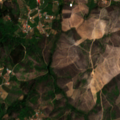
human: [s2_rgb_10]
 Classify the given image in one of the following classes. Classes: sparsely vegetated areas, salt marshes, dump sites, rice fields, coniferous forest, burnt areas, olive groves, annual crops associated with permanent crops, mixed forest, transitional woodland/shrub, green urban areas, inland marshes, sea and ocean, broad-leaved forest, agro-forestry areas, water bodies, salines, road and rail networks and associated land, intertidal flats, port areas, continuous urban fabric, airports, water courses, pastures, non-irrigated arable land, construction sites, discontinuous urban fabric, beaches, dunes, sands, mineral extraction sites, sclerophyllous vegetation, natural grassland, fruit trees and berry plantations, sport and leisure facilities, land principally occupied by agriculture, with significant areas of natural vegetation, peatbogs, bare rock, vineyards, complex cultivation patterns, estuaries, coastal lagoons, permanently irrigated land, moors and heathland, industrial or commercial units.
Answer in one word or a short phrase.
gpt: complex cultivation patterns, mixed forest, transitional woodland/shrub, burnt areas